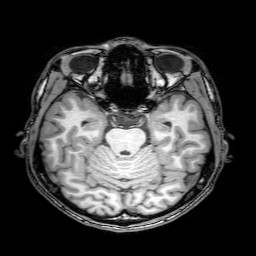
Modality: T1w
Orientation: coronal
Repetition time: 0.00828 s
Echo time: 0.00388 s